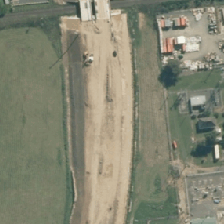
Land cover: urban_parkland